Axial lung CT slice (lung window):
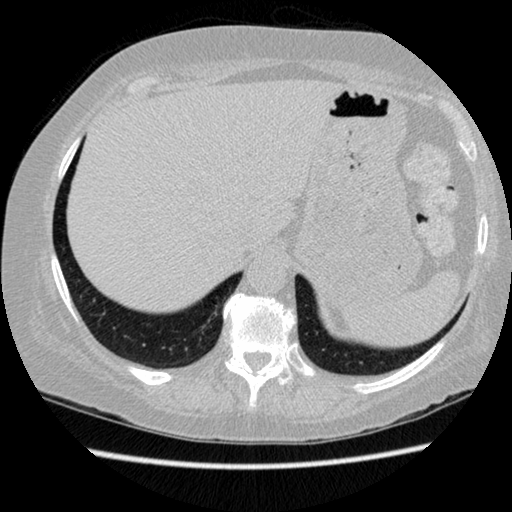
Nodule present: no